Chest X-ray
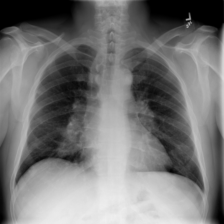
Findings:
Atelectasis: negative
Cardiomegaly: negative
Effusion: negative
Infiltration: negative
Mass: negative
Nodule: negative
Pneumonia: negative
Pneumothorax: negative
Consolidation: negative
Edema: negative
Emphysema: negative
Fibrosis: negative
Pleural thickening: negative
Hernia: negative